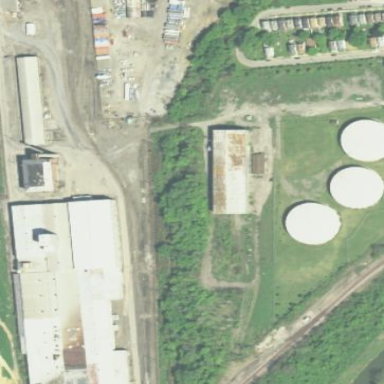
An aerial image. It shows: Industrial area.